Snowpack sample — Buffalo Mountain, Silverthorne, Colorado, USA (2/22/26, 2:02 PM MST)
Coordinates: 39.622, -106.113
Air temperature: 33 °F
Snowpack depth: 63 cm
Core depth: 30 cm
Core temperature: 24.8 °F
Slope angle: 11°, slope face: 116°
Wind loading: low
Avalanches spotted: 0
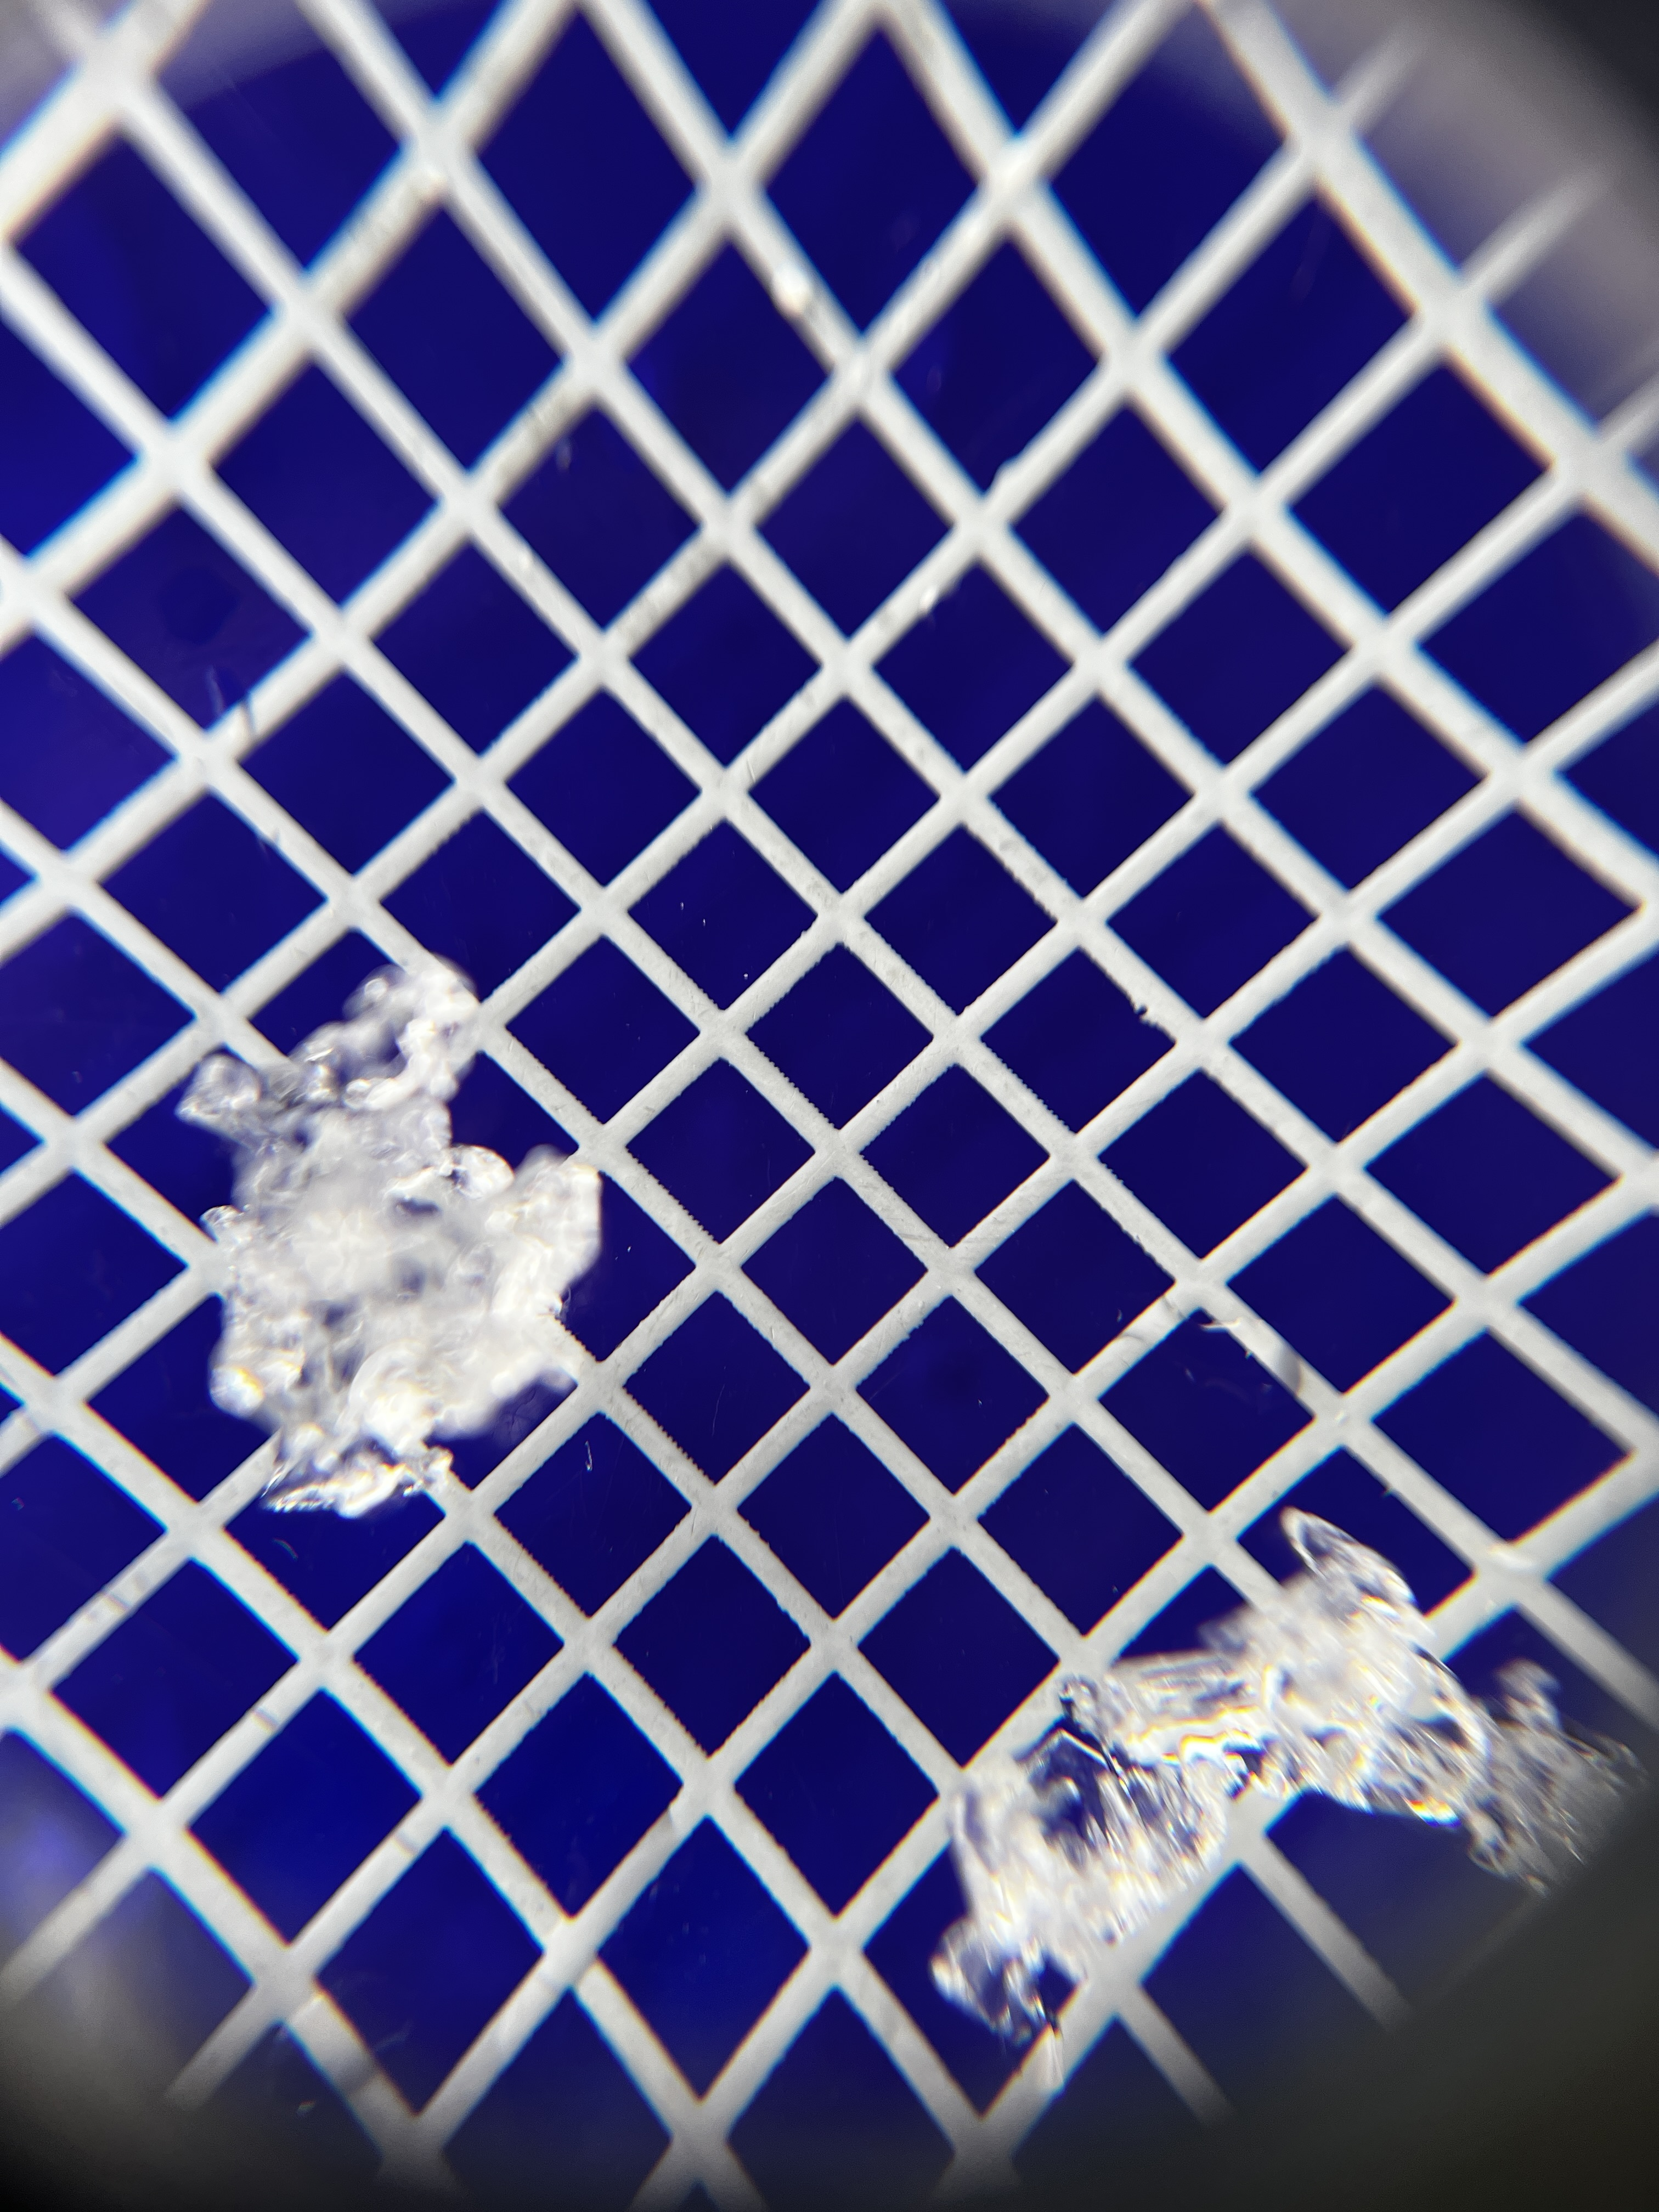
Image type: magnified_profile
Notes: In a firebreak similar to site 1, minimal wind loading with no spotted avalanches (not many faces in view though)